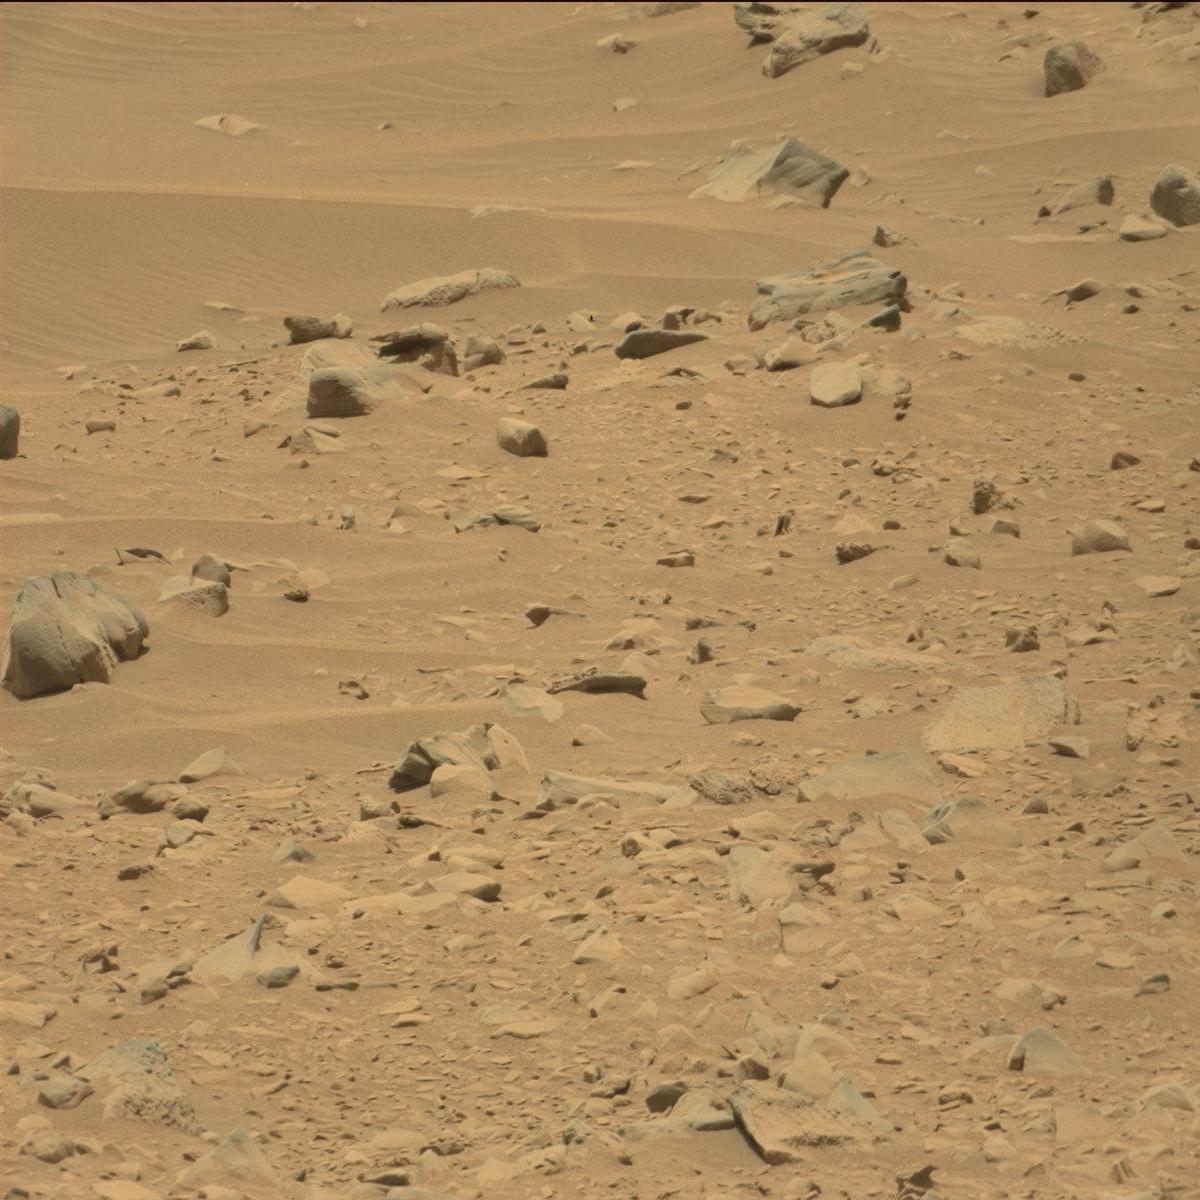
Terrain classes present: Bedrock, Sand / Soil